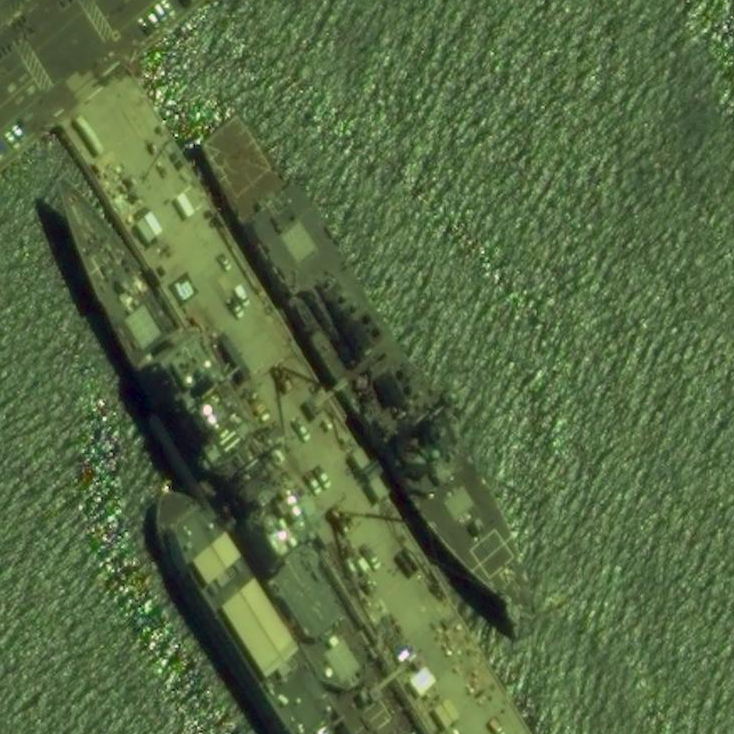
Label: destroyer